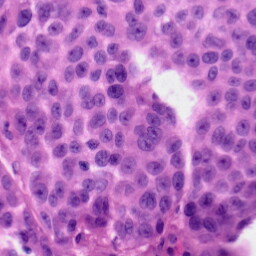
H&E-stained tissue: Skin